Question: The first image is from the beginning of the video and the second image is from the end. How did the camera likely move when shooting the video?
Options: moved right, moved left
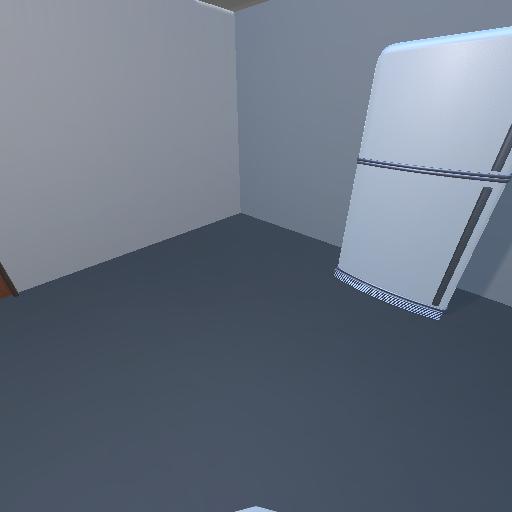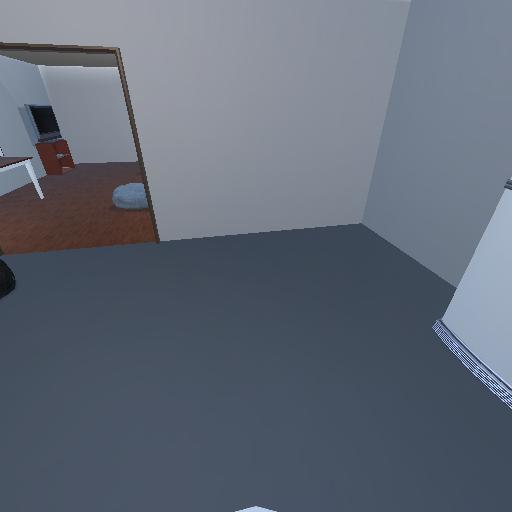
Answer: moved right